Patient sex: F
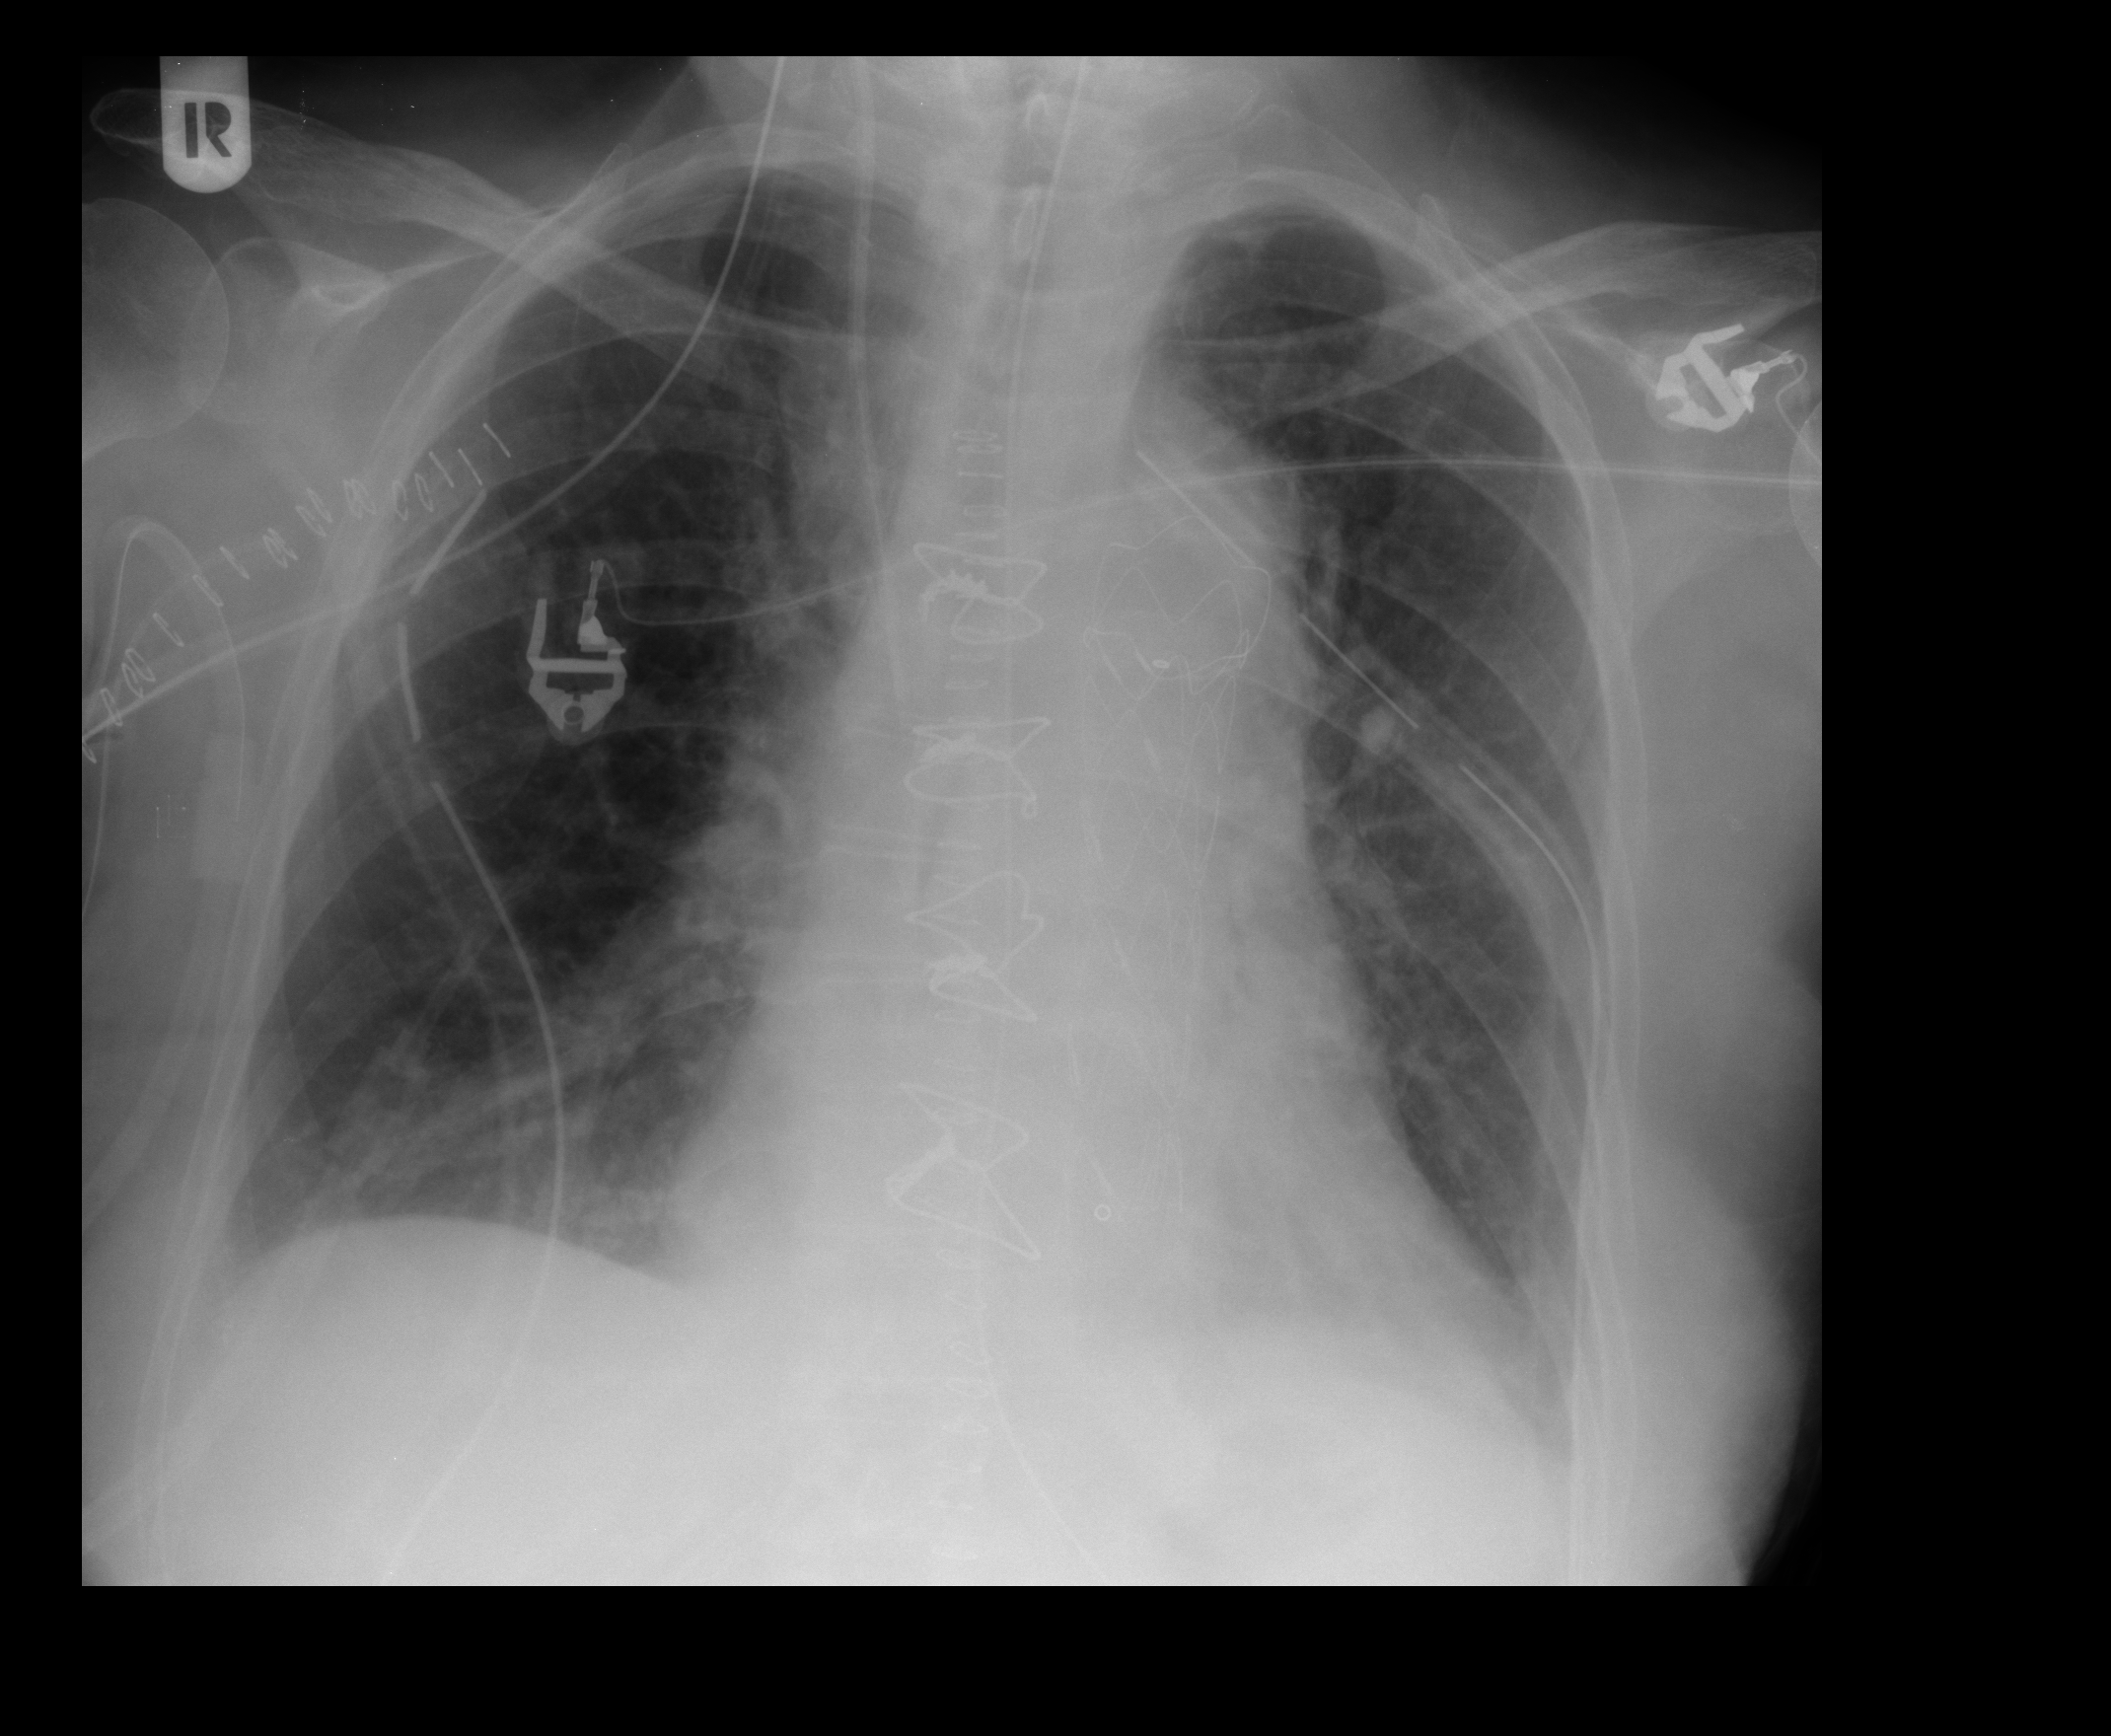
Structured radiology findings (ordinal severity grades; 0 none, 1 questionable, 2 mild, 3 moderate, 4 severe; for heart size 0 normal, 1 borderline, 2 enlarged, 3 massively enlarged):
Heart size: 0
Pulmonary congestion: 2
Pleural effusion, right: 1
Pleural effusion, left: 1
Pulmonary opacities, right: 0
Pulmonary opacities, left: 0
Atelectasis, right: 2
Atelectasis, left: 1